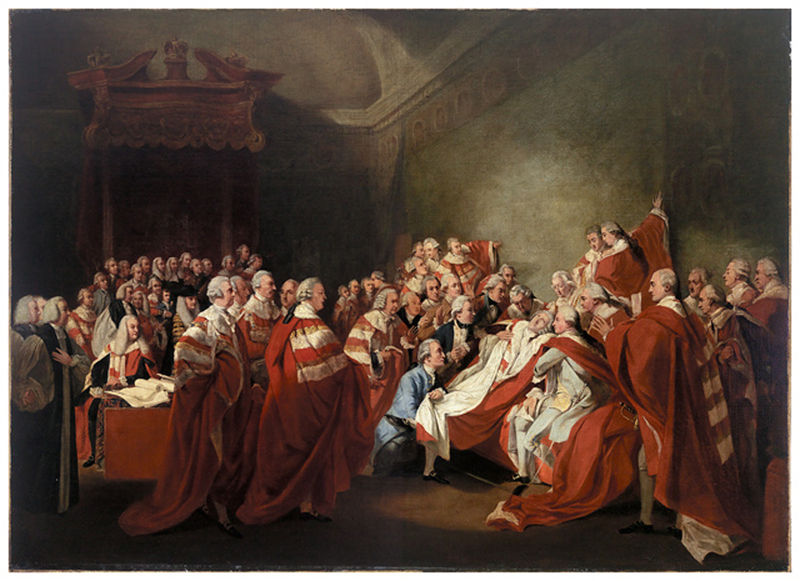
Titel: Death of the Earl of Chatham
Künstler: John Singleton Copley
Standort: Amherst (Massachusetts, USA)
Institution: Mead Art Museum, Amherst College
Schlagwörter: blau, rot, tod, gewand, england, blue, könig, men, papst, red, robes, thron, white, uniform, kardinal, sterben, hilfe, death, adlige, balu, papers, kardinäle, beratung, book, ill, besprechung, thronsaal, abgeordnete, unterhaus, oberhaus, wig, wigs, sick, law, illness, congress, parliment, konklav